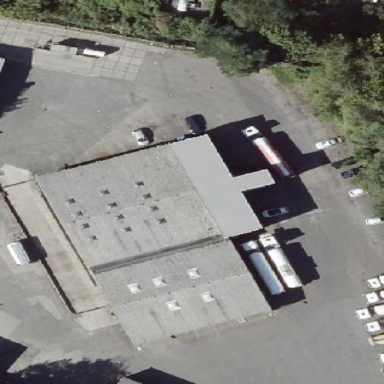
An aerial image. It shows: Close-up view of roof part of building.